Aerial crown-view tile of a tropical tree (Barro Colorado Island, Panama), acquired 20240611:
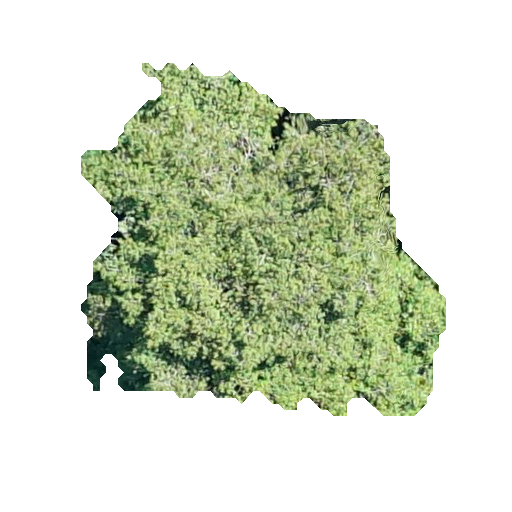
Species: Virola surinamensis
GBIF accepted scientific name: Virola surinamensis
Crown area: 145.318 m²